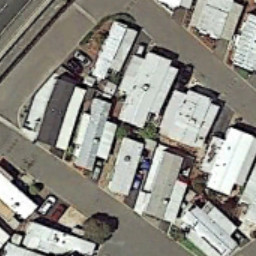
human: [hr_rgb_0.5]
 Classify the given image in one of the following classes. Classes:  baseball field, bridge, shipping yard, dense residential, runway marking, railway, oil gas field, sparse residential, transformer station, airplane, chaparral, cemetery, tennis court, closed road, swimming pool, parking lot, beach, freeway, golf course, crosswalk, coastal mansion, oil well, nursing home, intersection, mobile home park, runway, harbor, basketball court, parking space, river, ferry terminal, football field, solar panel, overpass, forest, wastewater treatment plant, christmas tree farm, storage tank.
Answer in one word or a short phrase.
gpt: mobile home park